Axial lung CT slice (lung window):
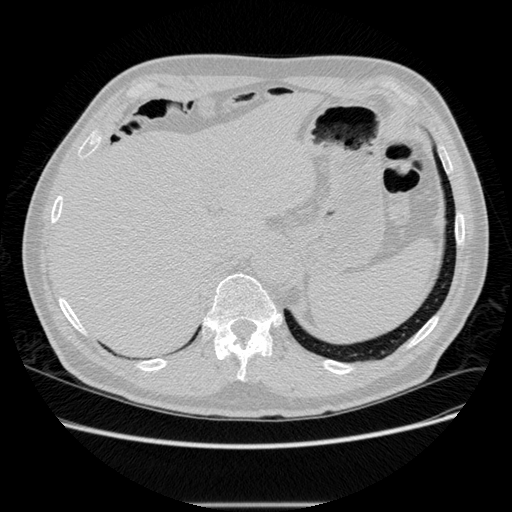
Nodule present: no